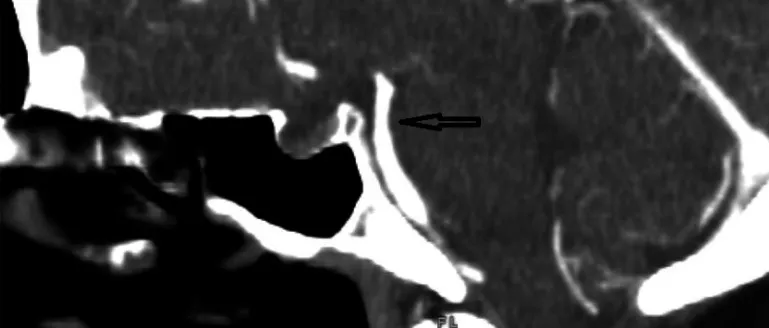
CTA sagittal section 24 days post-diagnosis.
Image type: radiology (ct)